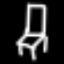
Label: chair